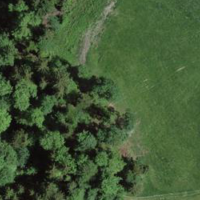
EUNIS habitat code: 44
Species observed at this site:
Allium ursinum